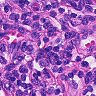
Metastatic tissue present: no